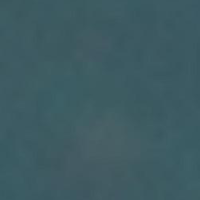
EUNIS habitat code: 14
Species observed at this site:
Grus grus